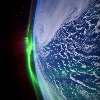
Label: cloud